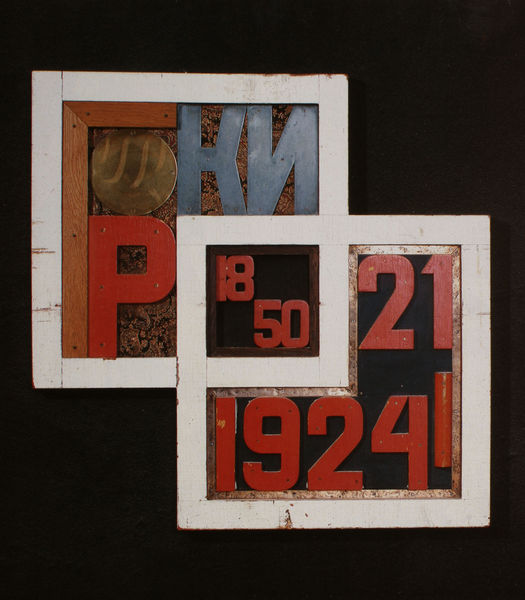
Titel: Relief
Künstler: Wassilij Jermilow
Standort: Zürich
Institution: Galerie Dr.I. Schlégl
Schlagwörter: blau, weiß, braun, holz, schwarz, rot, rahmen, gold, kreis, rund, russland, abstrakt, zahlen, ziffern, nägel, jahreszahl, collage, foto, rechtecke, arrangement, buchstaben, kollage, quadrate, nummern, geometrie, quadrat, konstruktivismus, russisch, konzept, jahre, überschneidung, überlappung, suprematistisch